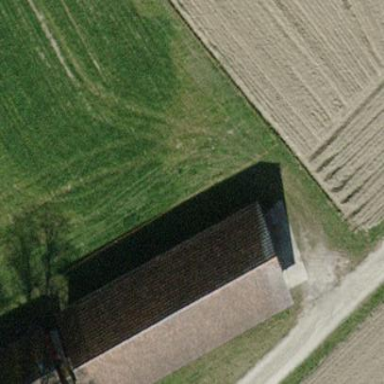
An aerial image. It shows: Shed building.